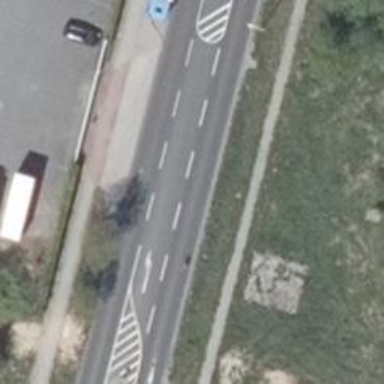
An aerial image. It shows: Tertiary road with asphalt surface. There are separate sidewalks on both sides.